Question: Right now I can handle swipe gestures fine with the posted code. But I want to add a background color for the transition as the user swipes from one direction to another. Very similar to the way the stock contacts app does it. I know I will have to use a GestureOverlay but I can't figure out how to link that with my current code. Is it possible, or is there an easier way to do this?
'''
// inside my onCreate method
View view = getLayoutInflater().inflate(R.layout.gesture_overlay, null);
GestureOverlayView gestureOverlayView = new GestureOverlayView(this);
gestureOverlayView.addView(view);
mGestureDetector = new GestureDetector(new MyGestureDetector());
mGestureListener = new View.OnTouchListener() {
public boolean onTouch(View view, MotionEvent event) {
mLongPress = false;
return mGestureDetector.onTouchEvent(event);
}
};
// mListView.setOnItemClickListener(this);
mListView.setOnTouchListener(mGestureListener);
}
class MyGestureDetector extends SimpleOnGestureListener {
private static final int SWIPE_MIN_DISTANCE = 120;
private static final int SWIPE_MAX_OFF_PATH = 200;
private static final int SWIPE_THRESHOLD_VELOCITY = 200;
@Override
public boolean onFling(MotionEvent e1, MotionEvent e2, float velocityX, float velocityY) {
if (Math.abs(e1.getY() - e2.getY()) > SWIPE_MAX_OFF_PATH) {
return false;
}
// right to left swipe
if (e1.getX() - e2.getX() > SWIPE_MIN_DISTANCE
&& Math.abs(velocityX) > SWIPE_THRESHOLD_VELOCITY) {
return true;
} else
if (e2.getX() - e1.getX() > SWIPE_MIN_DISTANCE
&& Math.abs(velocityX) > SWIPE_THRESHOLD_VELOCITY) {
return true;
}
return false;
}
'''
}

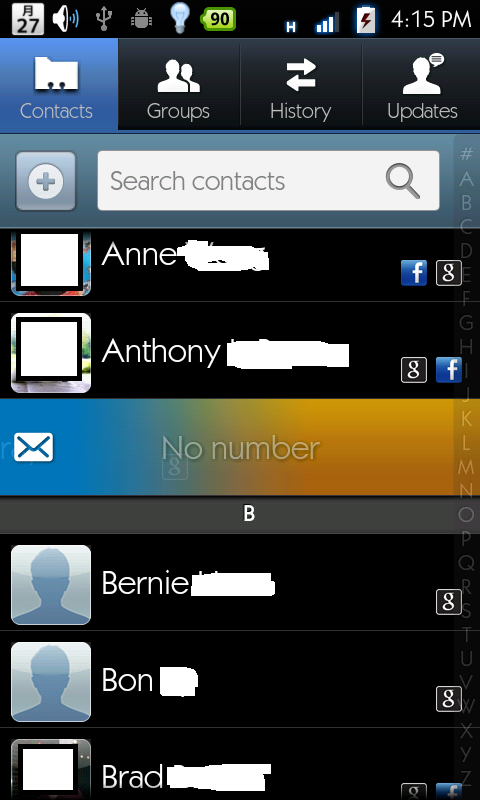
Answer: Does the screenshot comes from Samsung phone? I have implemented this effect before.
This swipe bar isn't a gradient color but just composed with three pictures .
You can get these pictures by decompile the APK file with <URL>